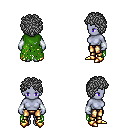
a pixel art fantasy rpg character, female body template, dark elf, purple skin, green tattered cape, gold greaves, gray curly afro hairstyle, white cloth bracers, gold boots, four views (front, back, left, right), 2x2 character sprite sheet, small pixel art, hard edges, no anti-aliasing